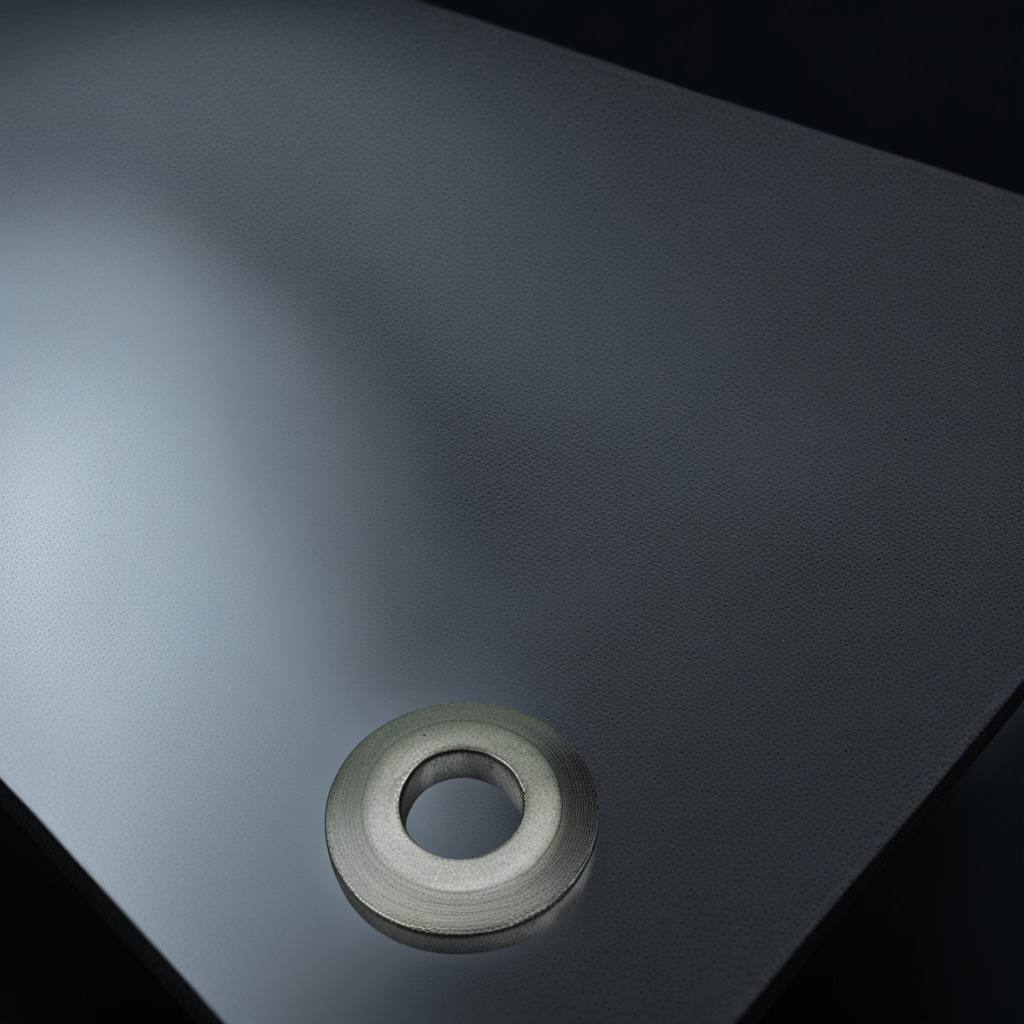
A flat metal washer lying on a clean granite table inside a workshop at night dim ambient light soft shadows worn but